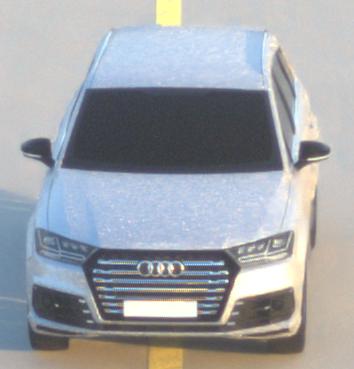
Make: Audi
Model: SQ7
Detailed model: -
Model produced from: 2016
Model produced until: 2018
Doors: 5
Color: white
Road condition: dry road
Daytime: sunrise or sunset
Contrast: medium contrast